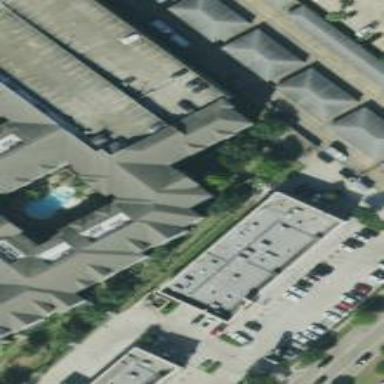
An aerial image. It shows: Retail building.